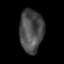
Tissue: lung
Cell type: T cells
Senescence score: 0.1653
Nuclear area (px): 999
Mean DAPI intensity: 74.472